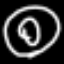
Label: donut